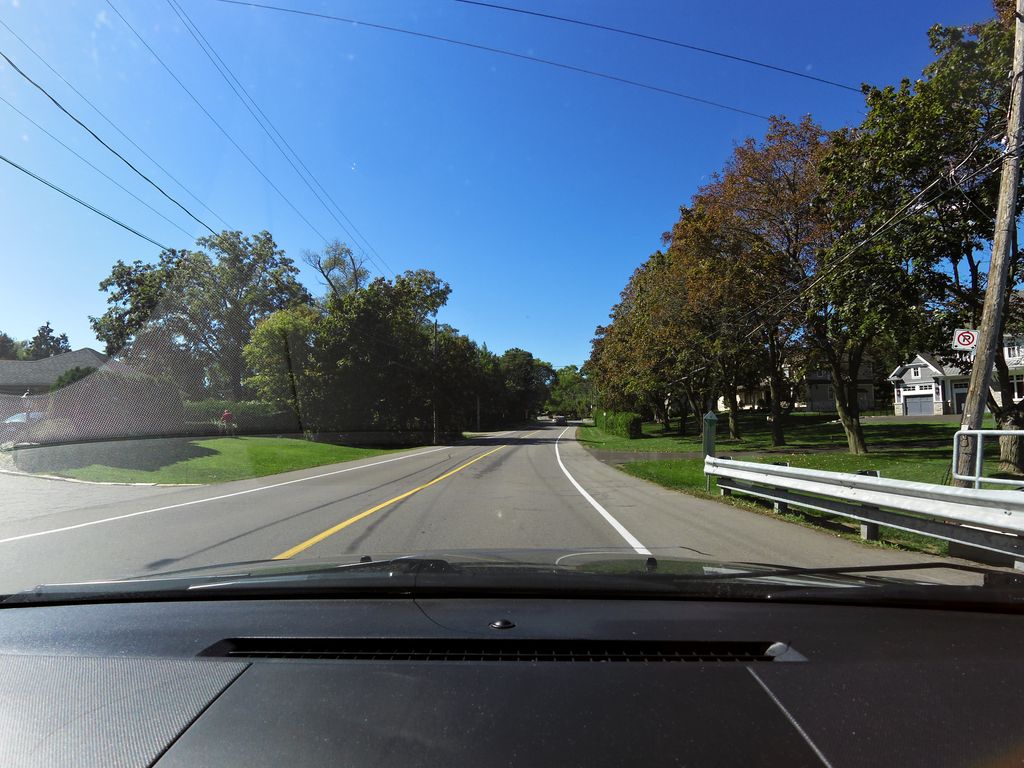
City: hamilton